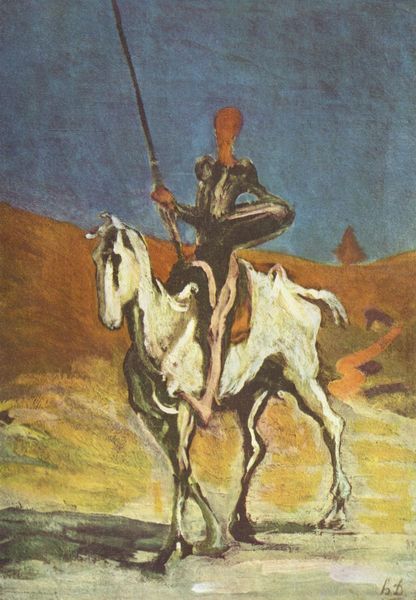
Titel: Don Quijote und Sancho Pansa
Künstler: Honoré Daumier
Standort: München
Institution: Neue Pinakothek
Schlagwörter: baum, berg, blau, dunkel, fuß, gemälde, held, himmel, kampf, kopf, mann, schatten, umhang, weiß, gelb, grün, landschaft, ocker, sand, braun, frankreich, grau, hell, licht, orange, schwarz, rot, tier, weg, beige, arm, arme, gesicht, mensch, hals, porträt, signatur, öl, erde, hügel, mühle, natur, windmühle, pastos, pfad, sonne, boden, gold, ohren, rosa, tal, traurig, esel, pferd, reiter, beine, fesseln, reiten, sattel, schwanz, schweif, spanien, bein, schiff, umrisse, mittag, abstrakt, wüste, ausdruck, lanze, glanz, dünn, savanne, gestalt, unscharf, barfuss, schild, dürr, dali, traum, bewaffnet, waffen, soldat, waffe, literatur, adeliger, schritt, ritter, rüstung, schimmel, daumier, verschwommen, verwischt, picasso, ross, karg, sonnenschein, speer, pyramide, illusion, gaul, gesichtslos, gegenständlich, mager, delacroix, abgemagert, anonym, mähre, bergab, don quijote, sancho pansa, don, eugene, ausgehungert, aram, quichotte, don quichotte, cervantes, delcroix, don quixote, la mancha, miguel, quijote, rocinante, rosinante, rosinnte, ross und reiter, sanda, traurige gestalt, landscvhaft, tjoster, sancho, mancha